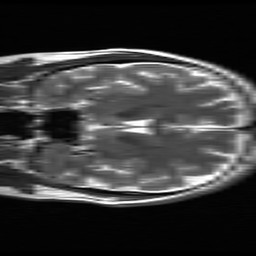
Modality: T2w
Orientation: coronal
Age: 36
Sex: male
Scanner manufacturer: ge
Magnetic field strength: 3 T
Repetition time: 5.192 s
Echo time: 0.1003 s